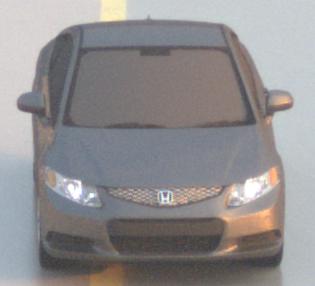
Make: Honda
Model: Civic Limousine 1.8
Detailed model: Civic (IX) Limousine
Model produced from: 2014/05
Model produced until: 2017/06
Doors: 4
Color: gray
Road condition: wet road
Daytime: sunrise or sunset
Contrast: medium contrast